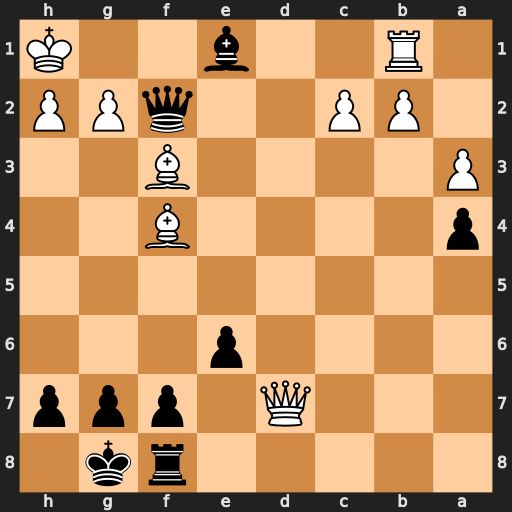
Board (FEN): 5rk1/3Q1ppp/4p3/8/p4B2/P4B2/1PP2qPP/1R2b2K
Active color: b
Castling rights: -
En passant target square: -
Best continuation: Qf1#